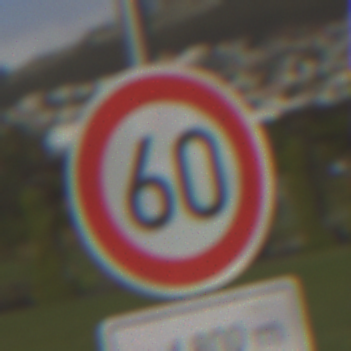
Verkehrszeichen: Geschwindigkeit60
Zusatzzeichen unten: LaengeEinerStrecke5
Umgebung: Outdoor, Suburban
Tageszeit: MorningAfternoon
Wetter: PartlyCloudy
Licht: Natural
Jahreszeit: NotSpecified
Kontrast: HighContrast